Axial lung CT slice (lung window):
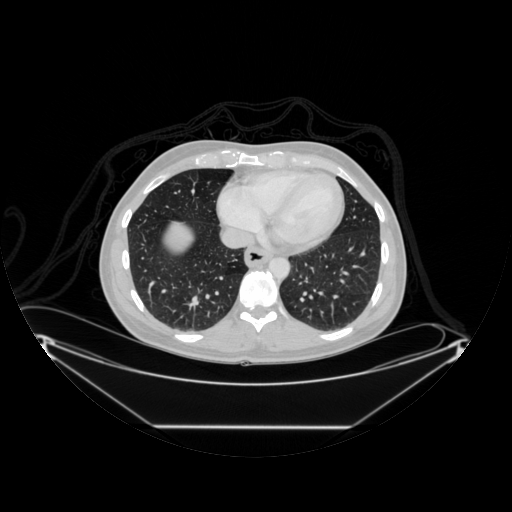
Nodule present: no